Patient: sex M, age 47
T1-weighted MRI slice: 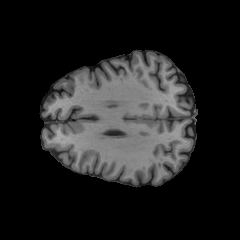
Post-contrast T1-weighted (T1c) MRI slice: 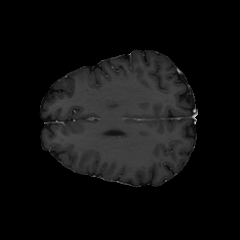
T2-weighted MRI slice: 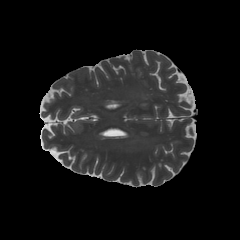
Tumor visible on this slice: no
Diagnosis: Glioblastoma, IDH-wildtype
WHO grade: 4